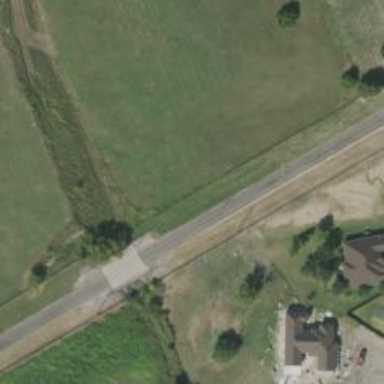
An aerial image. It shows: Residential road with bridge.